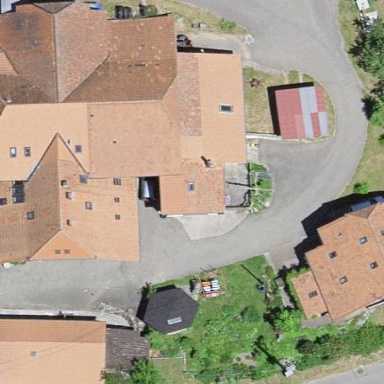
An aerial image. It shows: Residential building.